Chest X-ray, PA view. Patient: 53 years old, sex F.
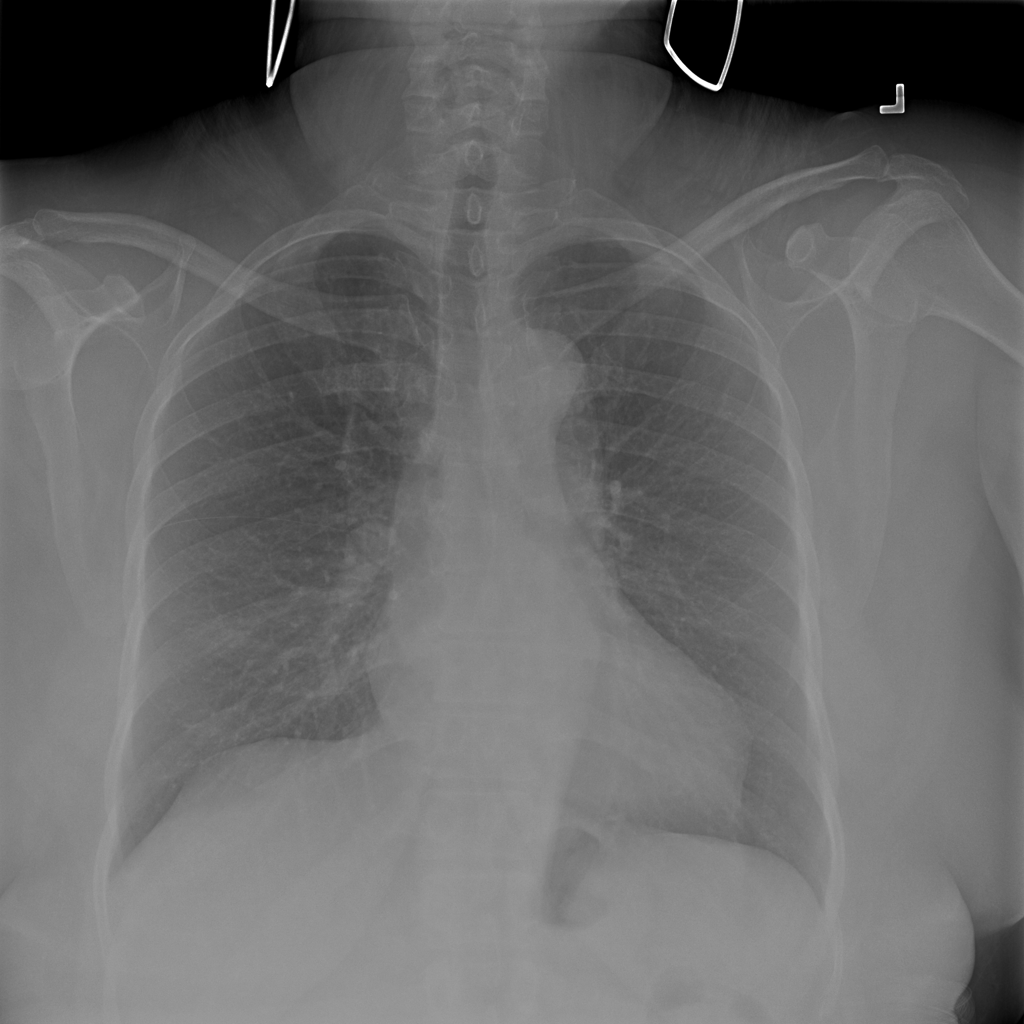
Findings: No Finding